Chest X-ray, PA view. Patient: 24 years old, sex F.
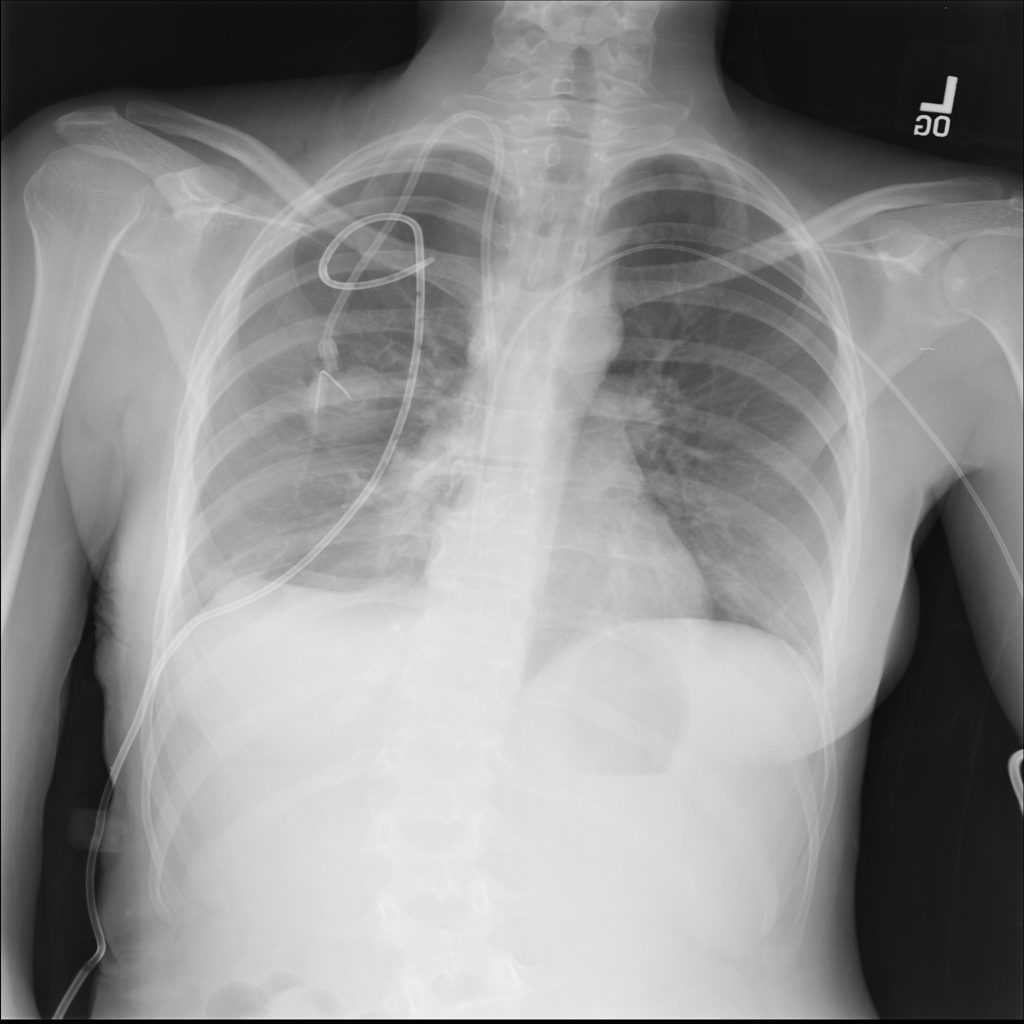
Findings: Atelectasis, Emphysema, Pneumothorax